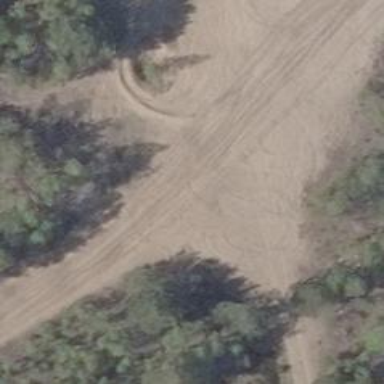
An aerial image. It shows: Sandy track road with grade4 tracktype.